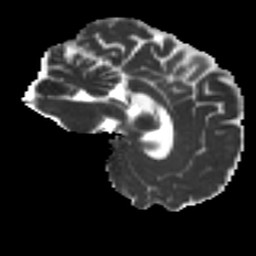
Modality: MD
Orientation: sagittal
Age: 42
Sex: male
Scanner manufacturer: ge
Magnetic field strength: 3 T
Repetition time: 7.8 s
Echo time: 0.0608 s